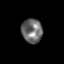
Tissue: skin
Cell type: Epithelial cells
Senescence score: 0.2676
Nuclear area (px): 493
Mean DAPI intensity: 108.201